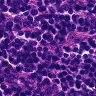
Metastatic tissue present: no